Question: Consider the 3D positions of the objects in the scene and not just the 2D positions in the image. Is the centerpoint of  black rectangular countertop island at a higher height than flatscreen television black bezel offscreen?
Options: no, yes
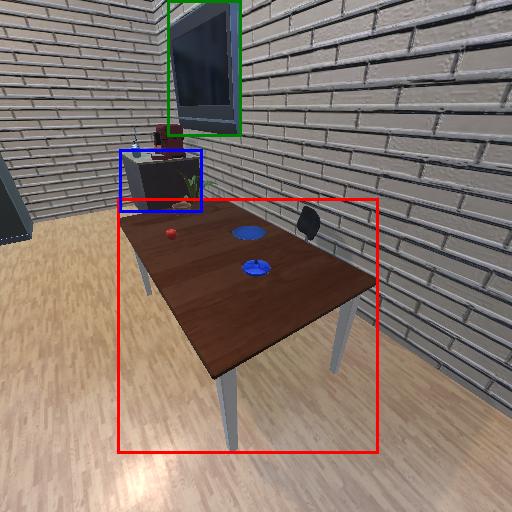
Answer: no